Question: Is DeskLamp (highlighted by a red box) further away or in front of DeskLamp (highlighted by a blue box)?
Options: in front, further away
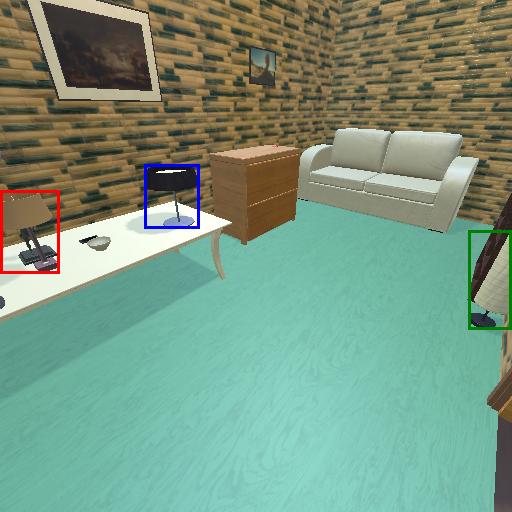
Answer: in front